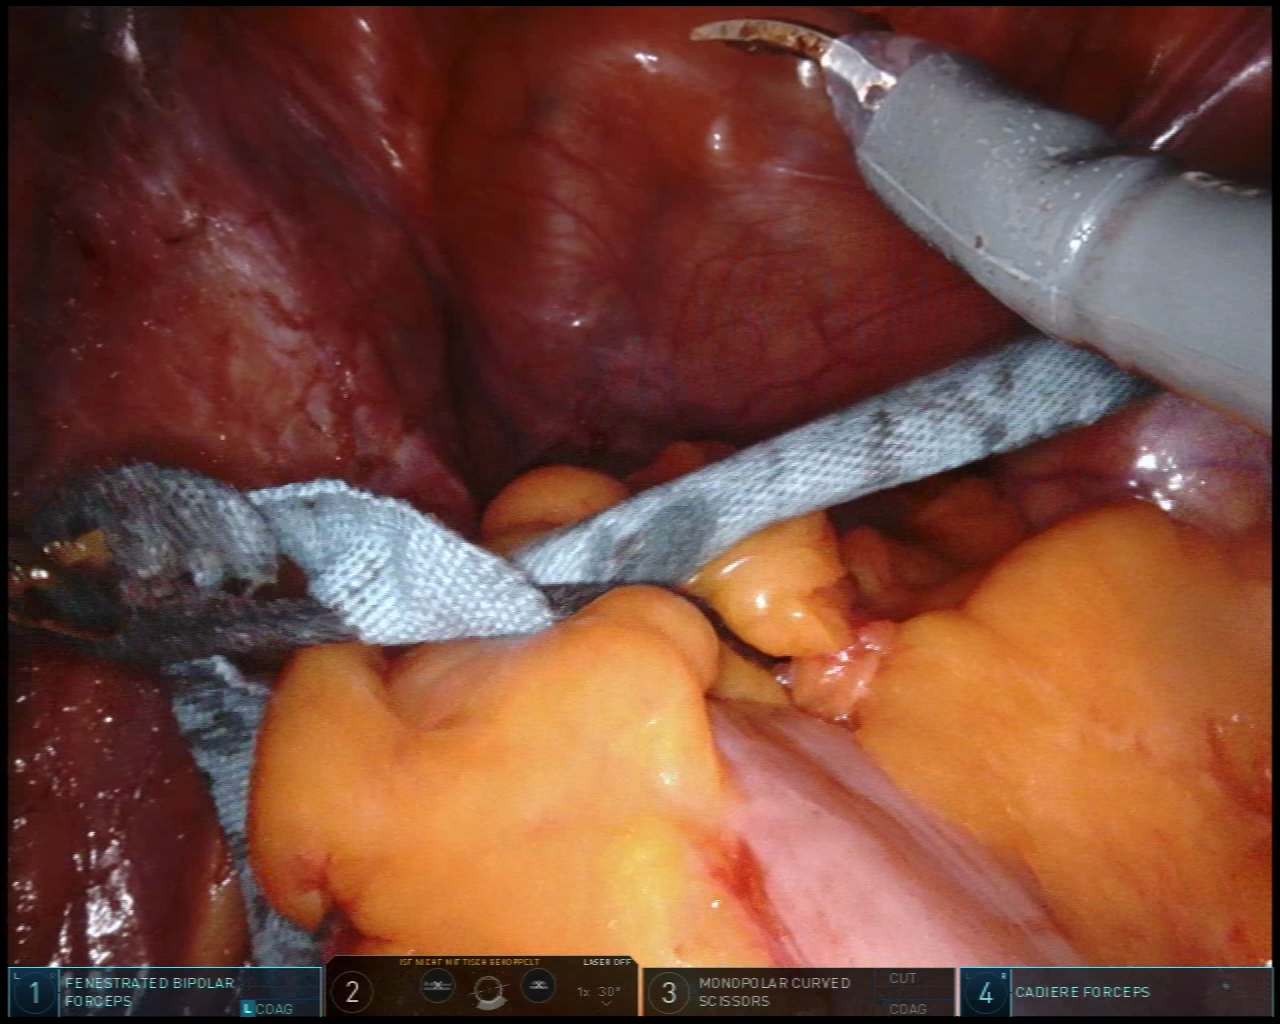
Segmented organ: abdominal_wall
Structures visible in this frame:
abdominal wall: yes
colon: yes
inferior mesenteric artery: no
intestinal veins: no
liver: no
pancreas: no
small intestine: no
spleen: no
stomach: no
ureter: yes
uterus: no
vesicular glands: no